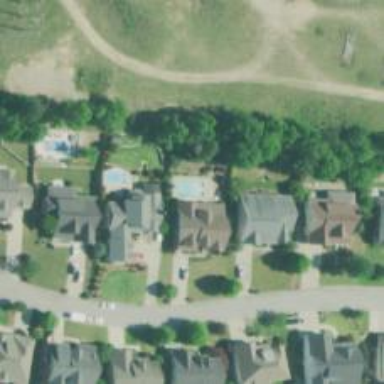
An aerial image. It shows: Swimming pool located in leisure land.